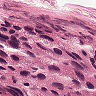
Metastatic tissue present: yes